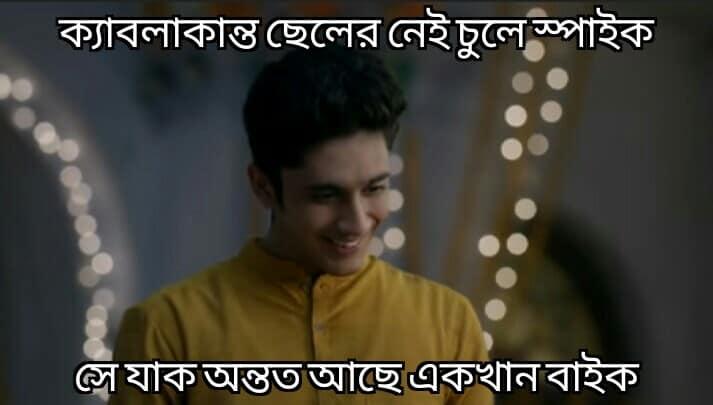
Text: ক্যাবলাকান্ত ছেলের নেই চুলে স্পাইক, সে যাক অন্তত আছে একখান বাইক।
Label: Non Hate